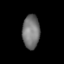
Tissue: lung
Cell type: Epithelial cells
Senescence score: 0.784
Nuclear area (px): 569
Mean DAPI intensity: 117.617